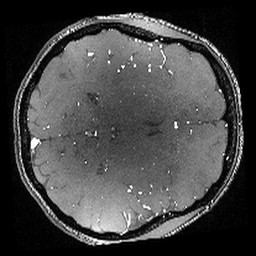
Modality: angio
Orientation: axial
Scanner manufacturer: philips
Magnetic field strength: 7 T
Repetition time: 0.024 s
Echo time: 0.00384 s